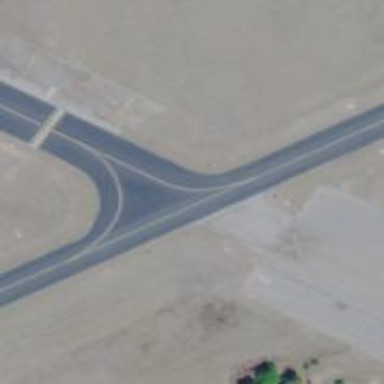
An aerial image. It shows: View of taxiway at the airport.